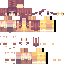
A female human skin with pale skin, wearing brown long hair dressed in a blue tshirt and brown pants, featuring a closed mouth.